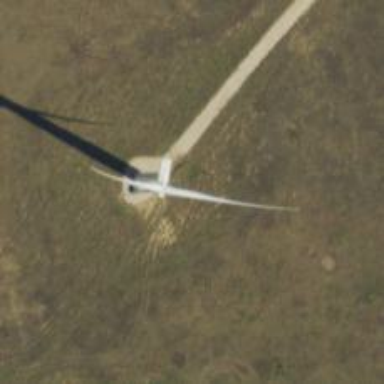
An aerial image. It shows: Wind generator with horizontal axis. The generator is wind turbine.